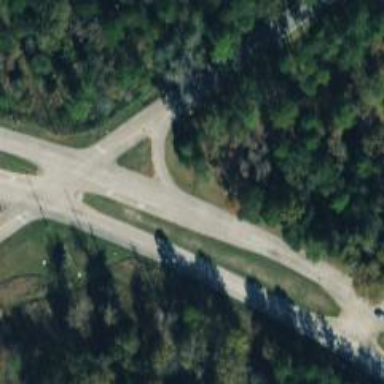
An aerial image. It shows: Secondary link road.